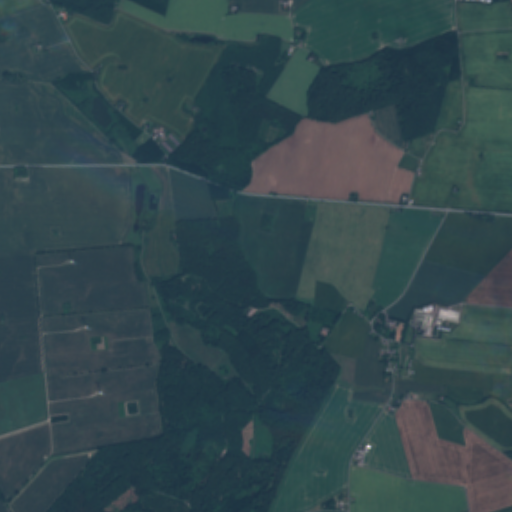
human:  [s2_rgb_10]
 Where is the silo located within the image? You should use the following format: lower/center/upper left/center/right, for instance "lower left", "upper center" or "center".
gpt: The silo is located in the center right of the image.
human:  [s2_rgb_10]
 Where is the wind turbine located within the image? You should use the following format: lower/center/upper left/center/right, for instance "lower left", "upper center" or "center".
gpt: The wind turbine is located in the lower left of the image.
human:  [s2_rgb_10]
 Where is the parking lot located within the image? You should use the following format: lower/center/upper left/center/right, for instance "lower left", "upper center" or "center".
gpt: There is no parking lot in the image.